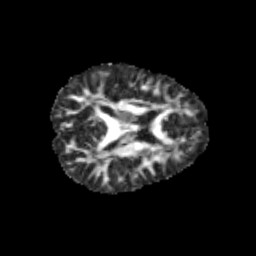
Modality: FA
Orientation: axial
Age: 10
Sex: female
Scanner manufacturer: siemens
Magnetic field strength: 3 T
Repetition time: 3.8 s
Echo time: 0.07 s